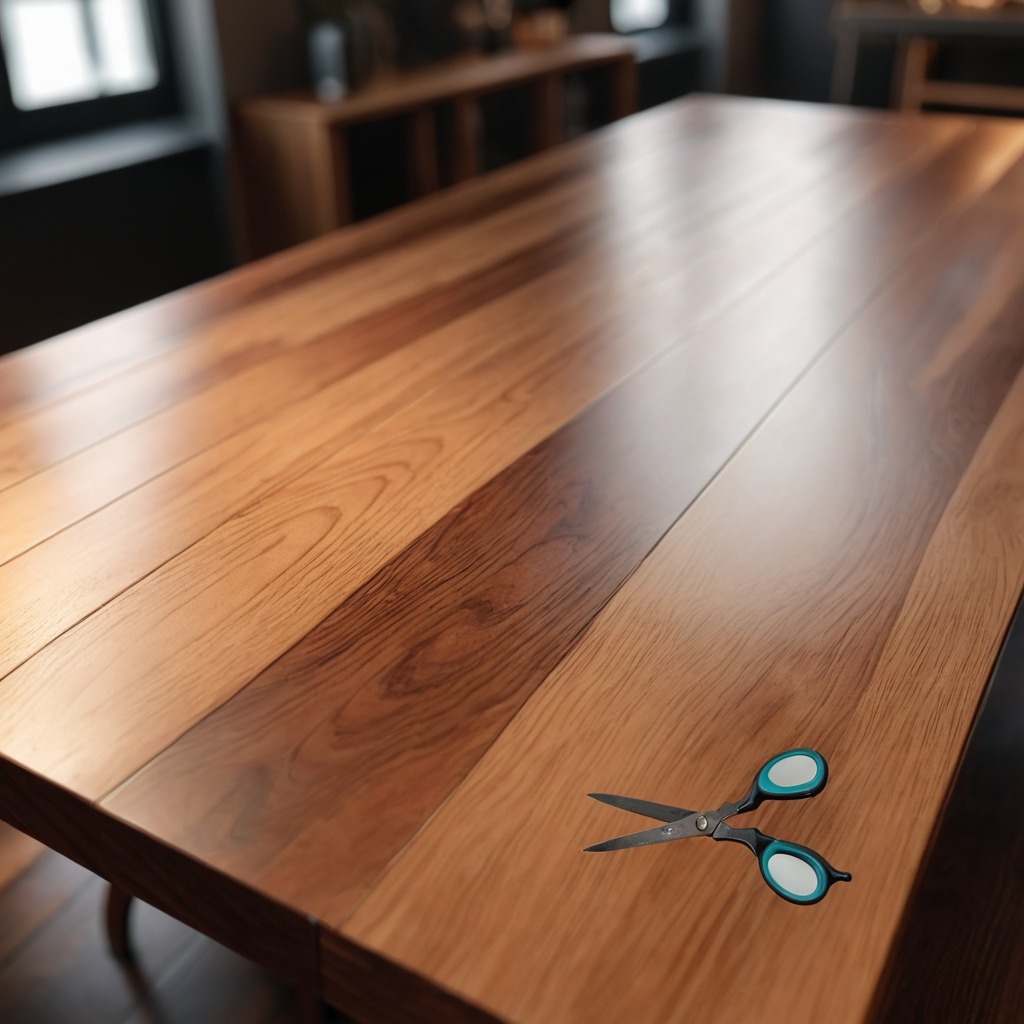
A scissor lying on a wooden table in a carpentry studio